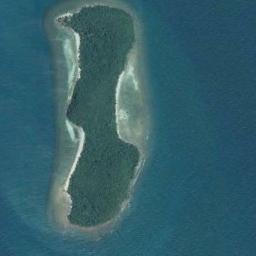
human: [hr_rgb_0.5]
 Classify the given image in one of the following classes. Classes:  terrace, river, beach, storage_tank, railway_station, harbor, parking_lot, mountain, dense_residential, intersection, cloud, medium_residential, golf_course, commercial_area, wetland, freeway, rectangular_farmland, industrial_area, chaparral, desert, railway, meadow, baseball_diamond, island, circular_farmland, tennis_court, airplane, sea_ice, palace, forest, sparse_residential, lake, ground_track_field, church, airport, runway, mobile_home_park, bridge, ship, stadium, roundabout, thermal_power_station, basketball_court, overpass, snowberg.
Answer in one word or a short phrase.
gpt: island